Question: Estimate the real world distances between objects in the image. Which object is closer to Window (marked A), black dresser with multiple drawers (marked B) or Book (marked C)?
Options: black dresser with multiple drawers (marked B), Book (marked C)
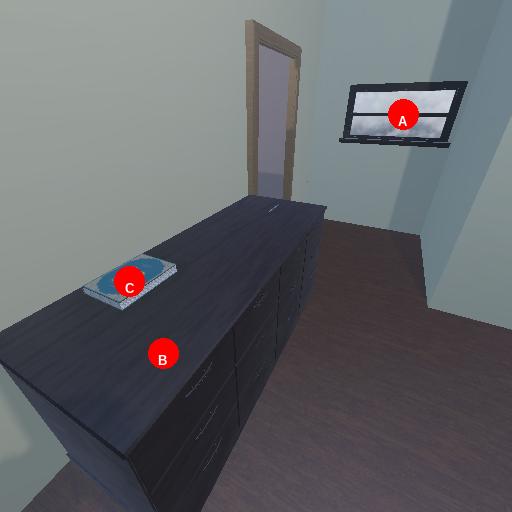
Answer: black dresser with multiple drawers (marked B)